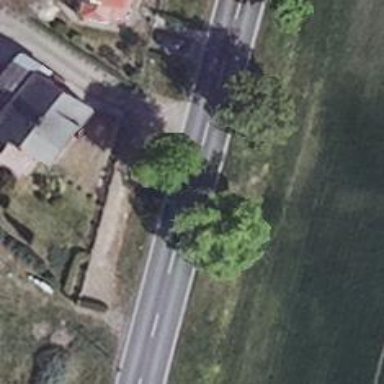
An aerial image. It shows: Deciduous broadleaved tree.